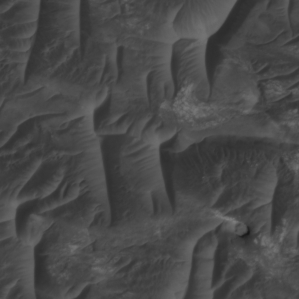
Label: non_frost